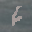
Label: 6